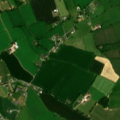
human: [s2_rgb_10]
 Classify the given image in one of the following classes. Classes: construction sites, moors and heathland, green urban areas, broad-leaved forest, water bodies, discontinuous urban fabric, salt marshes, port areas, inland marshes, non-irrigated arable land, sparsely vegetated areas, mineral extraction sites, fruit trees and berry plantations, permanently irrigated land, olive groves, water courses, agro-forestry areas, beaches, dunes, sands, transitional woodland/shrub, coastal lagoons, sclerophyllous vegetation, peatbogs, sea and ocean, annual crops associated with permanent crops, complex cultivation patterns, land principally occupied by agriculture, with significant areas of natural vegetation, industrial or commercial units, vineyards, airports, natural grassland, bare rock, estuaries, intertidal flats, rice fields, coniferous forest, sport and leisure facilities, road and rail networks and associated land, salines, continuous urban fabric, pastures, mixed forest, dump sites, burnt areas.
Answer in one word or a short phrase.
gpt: non-irrigated arable land, pastures